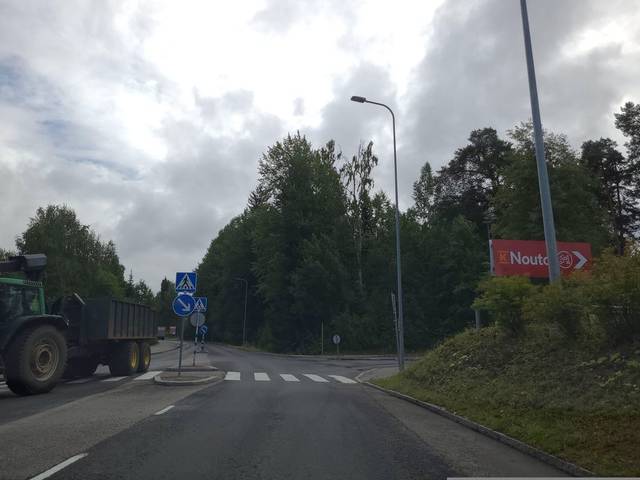
Region: Finland
Coordinates: 62.932, 27.679